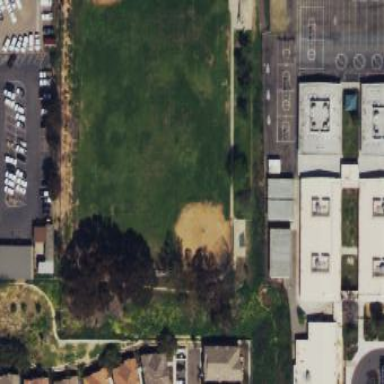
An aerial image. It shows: Dirt baseball pitch for leisure and sport.